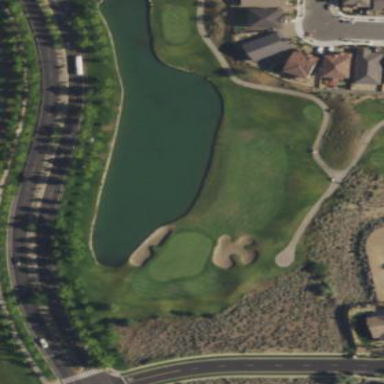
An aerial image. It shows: Water hazard in golf course. The hazard is natural water feature.